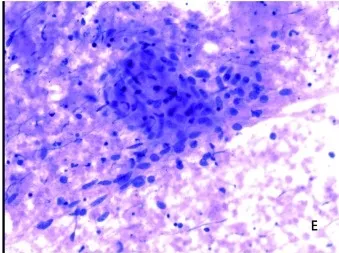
Repeat ultrasound examination at three days post-admission. (E) Follicular epithelial cells on a bloody background, with clusters of purple-stained colloid and a field of red-stained granular caseous necrosis.
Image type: pathology (giemsa)